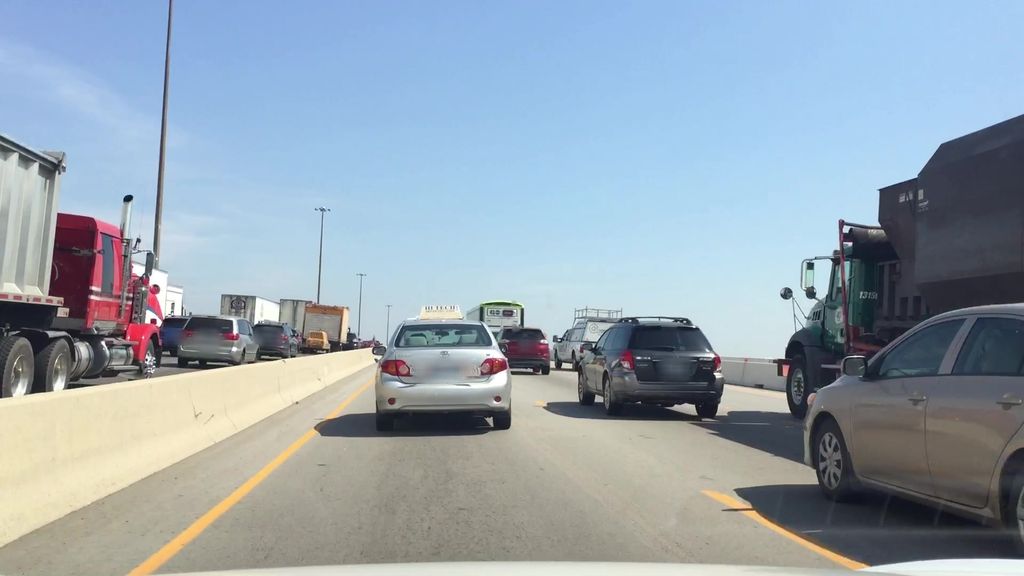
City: toronto